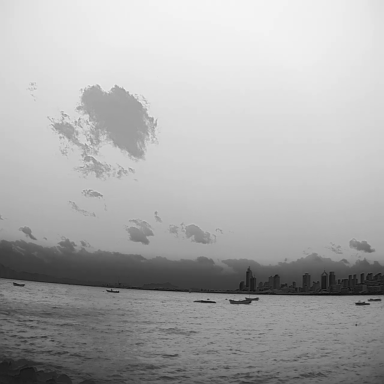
There are six bulk_carriers in the infrared image.